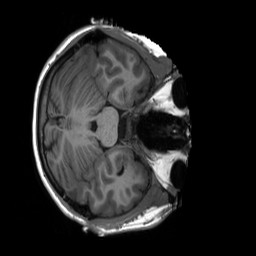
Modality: T1w
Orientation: axial
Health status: healthy
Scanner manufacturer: siemens
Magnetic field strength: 3 T
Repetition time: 2.3 s
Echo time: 0.00207 s